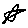
Label: star